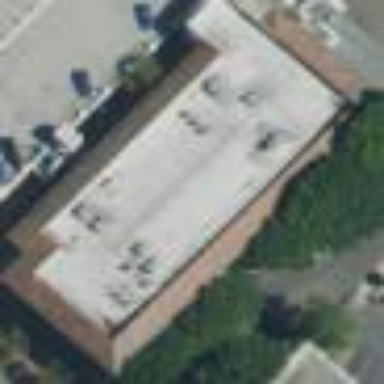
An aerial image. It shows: Department store building.